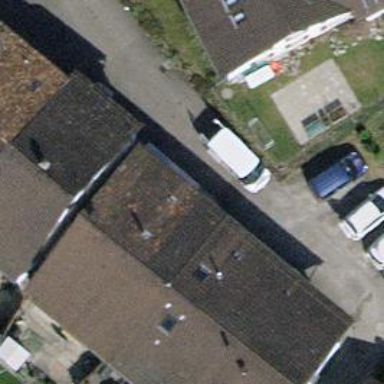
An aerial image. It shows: Terrace building.